Field crop: maize
Growth stage: 2
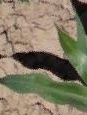
Species: maize